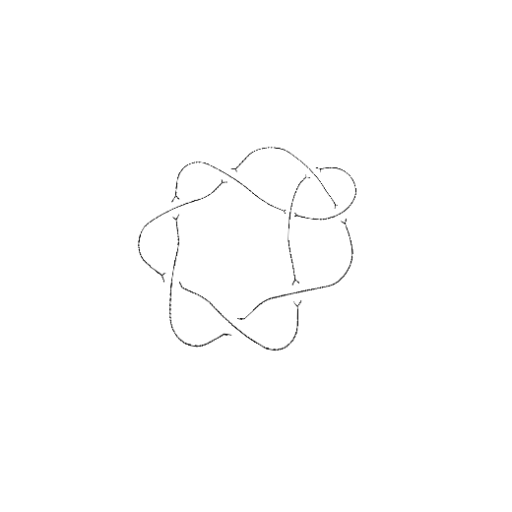
Crossing number: 8